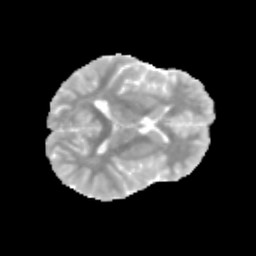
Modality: MD
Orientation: axial
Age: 13
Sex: male
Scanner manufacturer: siemens
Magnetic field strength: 3 T
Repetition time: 3.8 s
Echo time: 0.07 s